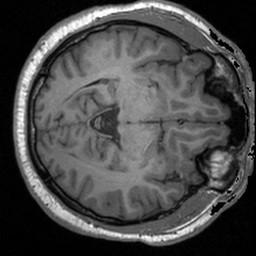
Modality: T1w
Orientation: axial
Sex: male
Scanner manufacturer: siemens
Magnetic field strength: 3 T
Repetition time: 1.9 s
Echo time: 0.00226 s